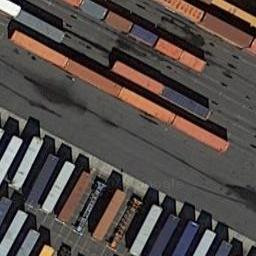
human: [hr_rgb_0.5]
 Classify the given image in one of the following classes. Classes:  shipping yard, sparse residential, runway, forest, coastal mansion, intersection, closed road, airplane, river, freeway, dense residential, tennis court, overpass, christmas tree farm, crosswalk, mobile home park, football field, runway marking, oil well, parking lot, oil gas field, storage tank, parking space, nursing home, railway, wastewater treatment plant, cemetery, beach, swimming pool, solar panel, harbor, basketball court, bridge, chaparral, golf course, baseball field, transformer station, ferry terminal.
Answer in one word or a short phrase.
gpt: shipping yard